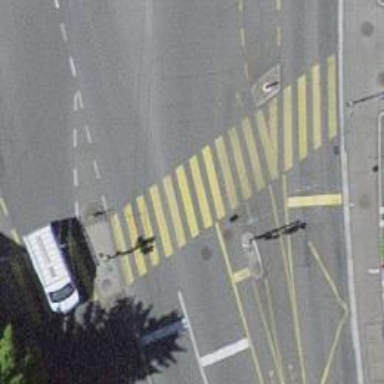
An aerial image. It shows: Primary highway with asphalt surface and dedicated cycle lane. The presence of trolley wires indicates the likelihood of electric buses or trams in the area.